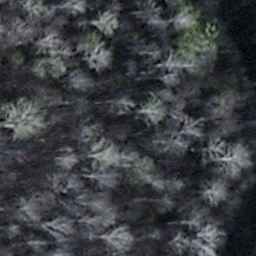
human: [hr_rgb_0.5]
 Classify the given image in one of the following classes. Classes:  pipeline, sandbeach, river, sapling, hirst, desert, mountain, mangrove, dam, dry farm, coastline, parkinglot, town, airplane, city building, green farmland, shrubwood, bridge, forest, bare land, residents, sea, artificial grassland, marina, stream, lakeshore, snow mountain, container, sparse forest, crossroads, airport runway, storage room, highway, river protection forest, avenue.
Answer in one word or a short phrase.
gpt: shrubwood